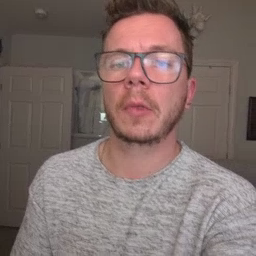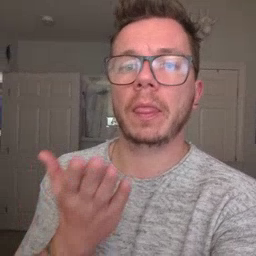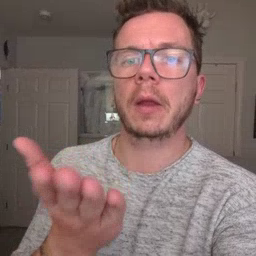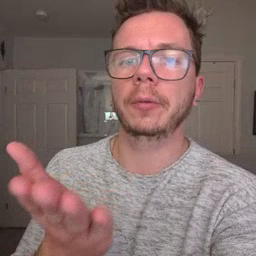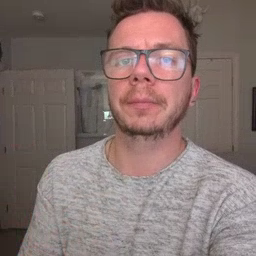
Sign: there